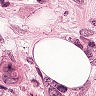
Metastatic tissue present: yes